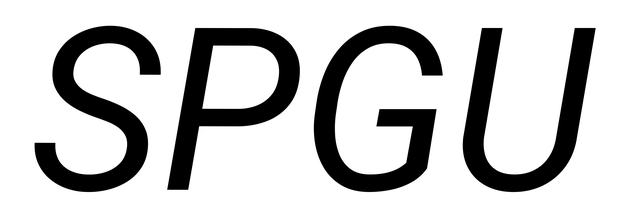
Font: Roboto-Italic_Italic